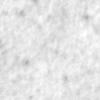
Label: no_change